Question: I'm defining two functions:
In
'''
#import <Foundation/Foundation.h>
#import <MapKit/MapKit.h>
MKMapRect MKMapRectForCoordinateRegion(MKCoordinateRegion region);
MKCoordinateRegion MKCoordinateRegionForSouthWestAndNorthEast(CLLocationCoordinate2D sw, CLLocationCoordinate2D ne);
'''
In (.m, even though they're c functions)
'''
MKMapRect MKMapRectForCoordinateRegion(MKCoordinateRegion region)
{
CLLocationCoordinate2D center = region.center;
MKCoordinateSpan span = region.span;
CLLocationCoordinate2D topLeft =
CLLocationCoordinate2DMake(center.latitude - span.latitudeDelta / 2.0,
center.longitude - span.longitudeDelta / 2.0);
CLLocationCoordinate2D bottomRight =
CLLocationCoordinate2DMake(center.latitude - span.latitudeDelta / 2.0,
center.longitude - span.longitudeDelta / 2.0);
MKMapPoint mapPointTopLeft = MKMapPointForCoordinate(topLeft);
MKMapPoint mapPointBottomRight = MKMapPointForCoordinate(bottomRight);
double width = mapPointTopLeft.x - mapPointBottomRight.x;
double height = mapPointTopLeft.y - mapPointBottomRight.y;
return MKMapRectMake(mapPointTopLeft.x, mapPointTopLeft.y, width, height);
}
MKCoordinateRegion MKCoordinateRegionForSouthWestAndNorthEast(CLLocationCoordinate2D sw, CLLocationCoordinate2D ne)
{
MKCoordinateSpan span =
MKCoordinateSpanMake(ne.latitude - sw.latitude, ne.longitude - sw.longitude);
CLLocationCoordinate2D topLeft = CLLocationCoordinate2DMake(ne.latitude, sw.longitude);
CLLocationCoordinate2D center = CLLocationCoordinate2DMake(topLeft.latitude + span.latitudeDelta * 0.5, topLeft.longitude + span.longitudeDelta * 0.5);
return MKCoordinateRegionMake(center, span);
}
'''
That's pretty much the entirety of the two files.
In my unit test with XCTests:
'''
- (void)testMKMapRectForCoordinateRegionAfterReverseConversion
{
CLLocationCoordinate2D fremont = CLLocationCoordinate2DMake(37.54827, -121.98857);
MKCoordinateRegion region = MKCoordinateRegionMake(fremont, MKCoordinateSpanMake(0.05, 0.05));
MKMapRect mapRect = MKMapRectForCoordinateRegion(region);
MKCoordinateRegion derivedRegion = MKCoordinateRegionForMapRect(mapRect);
double accuracy = 0.0001;
XCTAssertEqualWithAccuracy(region.center.latitude, derivedRegion.center.latitude,
accuracy, @"Latitude is equal");
XCTAssertEqualWithAccuracy(region.center.longitude, derivedRegion.center.longitude,
accuracy, @"Latitude is equal");
XCTAssertEqualWithAccuracy(region.span.latitudeDelta, derivedRegion.span.latitudeDelta,
accuracy, @"Latitude delta is equal");
XCTAssertEqualWithAccuracy(region.span.longitudeDelta, derivedRegion.span.longitudeDelta,
accuracy, @"Latitude delta is equal");
}
- (void)testMKCoordinateRegionForSouthWestAndNorthEast
{
CLLocationCoordinate2D taipeiWanHua = CLLocationCoordinate2DMake(25.02946, 121.49652);
CLLocationCoordinate2D taipeiSongShan = CLLocationCoordinate2DMake(25.06640, 121.56166);
/* When the following line is called, the first test fails */
MKCoordinateRegionForSouthWestAndNorthEast(taipeiWanHua, taipeiSongShan);
/* I have the rest of the lines in this test commented out */
}
'''
Now, I have empty setup and teardown for this test class. When I run the test. The first test fails if the third line of the second test is in the test. A closer look shows that when it fails, it's that the values are still similar but falling outside of the given accuracy:

If I commented that third line of the second test out, the first test would pass. Why is that?
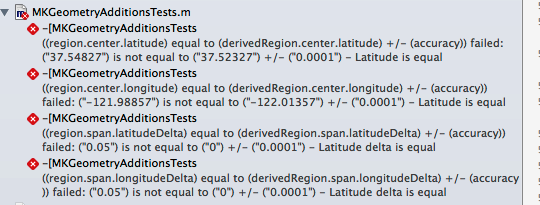
Answer: The problem is not with unit testing - for me it fails even if I comment out entirely the second test - it is with the MKMapRectForCoordinateRegion implementation.
I think the correct implementation is:
'''
MKMapRect MKMapRectForCoordinateRegion(MKCoordinateRegion region)
{
CLLocationCoordinate2D center = region.center;
MKCoordinateSpan span = region.span;
CLLocationCoordinate2D topLeft =
CLLocationCoordinate2DMake(center.latitude + span.latitudeDelta / 2.0,
center.longitude - span.longitudeDelta / 2.0);
CLLocationCoordinate2D bottomRight =
CLLocationCoordinate2DMake(center.latitude - span.latitudeDelta / 2.0,
center.longitude + span.longitudeDelta / 2.0);
MKMapPoint mapPointTopLeft = MKMapPointForCoordinate(topLeft);
MKMapPoint mapPointBottomRight = MKMapPointForCoordinate(bottomRight);
double width = mapPointBottomRight.x - mapPointTopLeft.x;
double height = mapPointBottomRight.y - mapPointTopLeft.y;
MKMapRect ret = MKMapRectMake(mapPointTopLeft.x, mapPointTopLeft.y, width, height);
return ret;
}
'''
check out this: <URL>